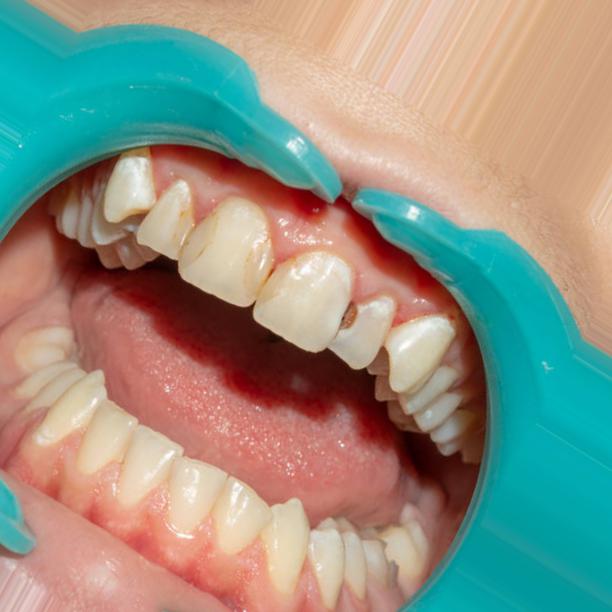
Condition: Caries